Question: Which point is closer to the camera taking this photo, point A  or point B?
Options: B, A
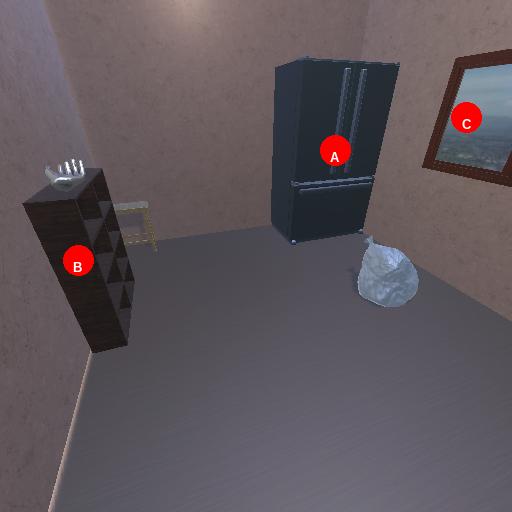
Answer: B